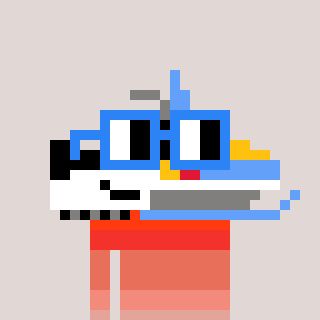
a pixel art character with square blue glasses, a snowmobile-shaped head and a hotbrown-colored body on a warm background